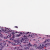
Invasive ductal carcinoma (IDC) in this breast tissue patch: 1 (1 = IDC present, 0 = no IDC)